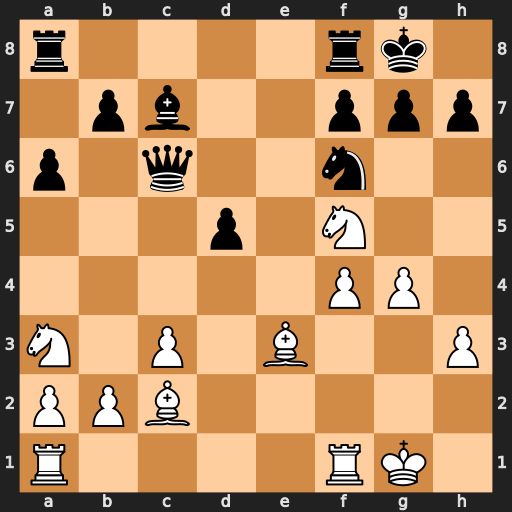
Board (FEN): r4rk1/1pb2ppp/p1q2n2/3p1N2/5PP1/N1P1B2P/PPB5/R4RK1
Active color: w
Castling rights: -
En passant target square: -
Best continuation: Ne7+ Kh8 Nxc6